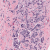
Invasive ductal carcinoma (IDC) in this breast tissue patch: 1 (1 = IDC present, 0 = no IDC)